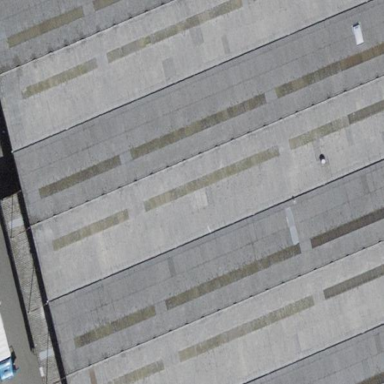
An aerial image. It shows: Warehouse.